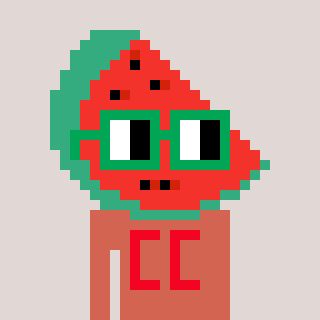
a pixel art character with square green glasses, a watermelon-shaped head and a peachy-colored body on a warm background